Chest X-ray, AP view. Patient: 49 years old, sex F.
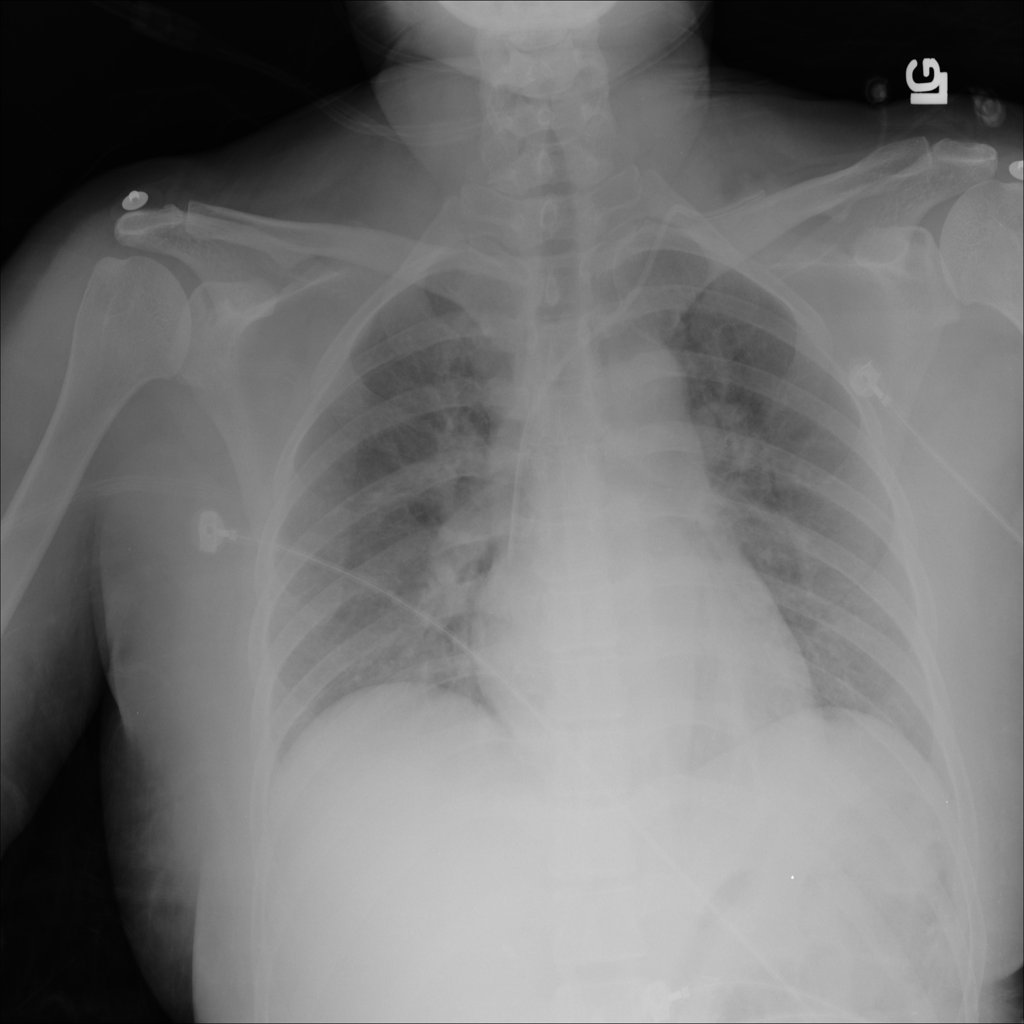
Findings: No Finding